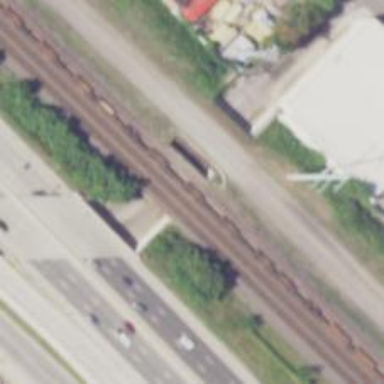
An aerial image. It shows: Railway bridge over siding rail track.